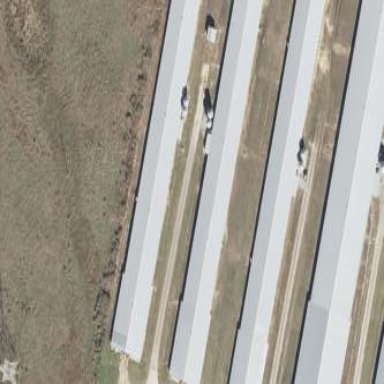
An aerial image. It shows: Farm auxiliary building.